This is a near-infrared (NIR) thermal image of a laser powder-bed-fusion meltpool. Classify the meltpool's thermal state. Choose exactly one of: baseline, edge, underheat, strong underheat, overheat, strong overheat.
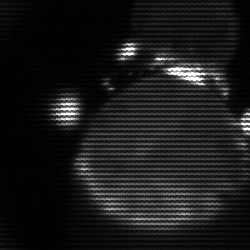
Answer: edge